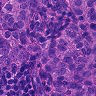
Metastatic tissue present: yes